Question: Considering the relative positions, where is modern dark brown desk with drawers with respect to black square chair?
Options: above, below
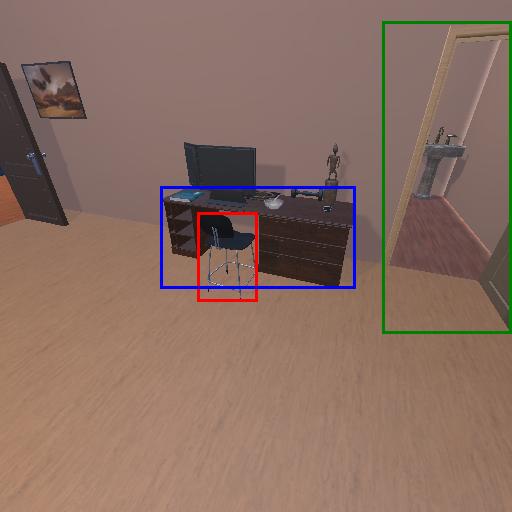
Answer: above